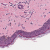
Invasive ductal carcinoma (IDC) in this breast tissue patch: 0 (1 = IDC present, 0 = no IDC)